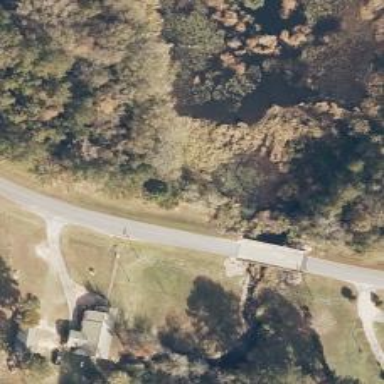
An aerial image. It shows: Residential road with bridge.